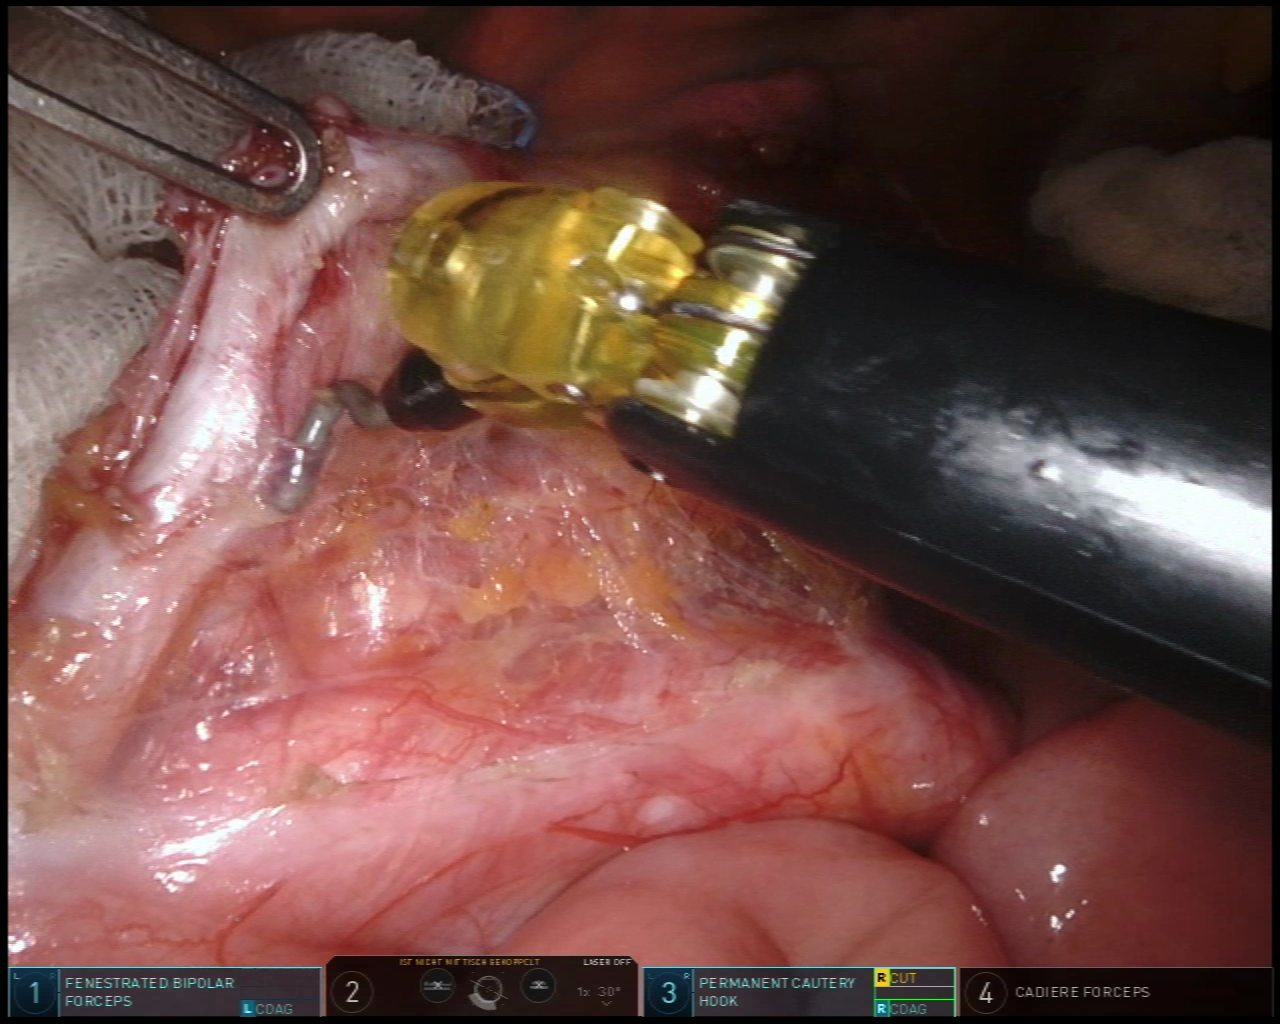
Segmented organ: inferior_mesenteric_artery
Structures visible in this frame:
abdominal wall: no
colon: no
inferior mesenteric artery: yes
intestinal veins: no
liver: no
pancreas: no
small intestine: yes
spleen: no
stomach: no
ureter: no
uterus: no
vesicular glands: no